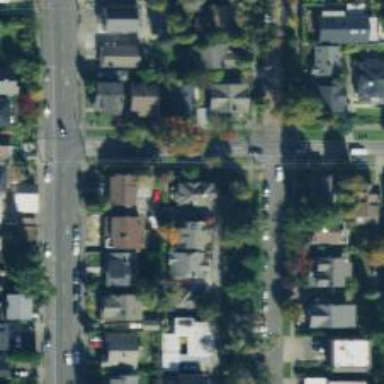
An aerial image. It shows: Alleyway designated as service road.